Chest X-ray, PA view. Patient: 39 years old, sex M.
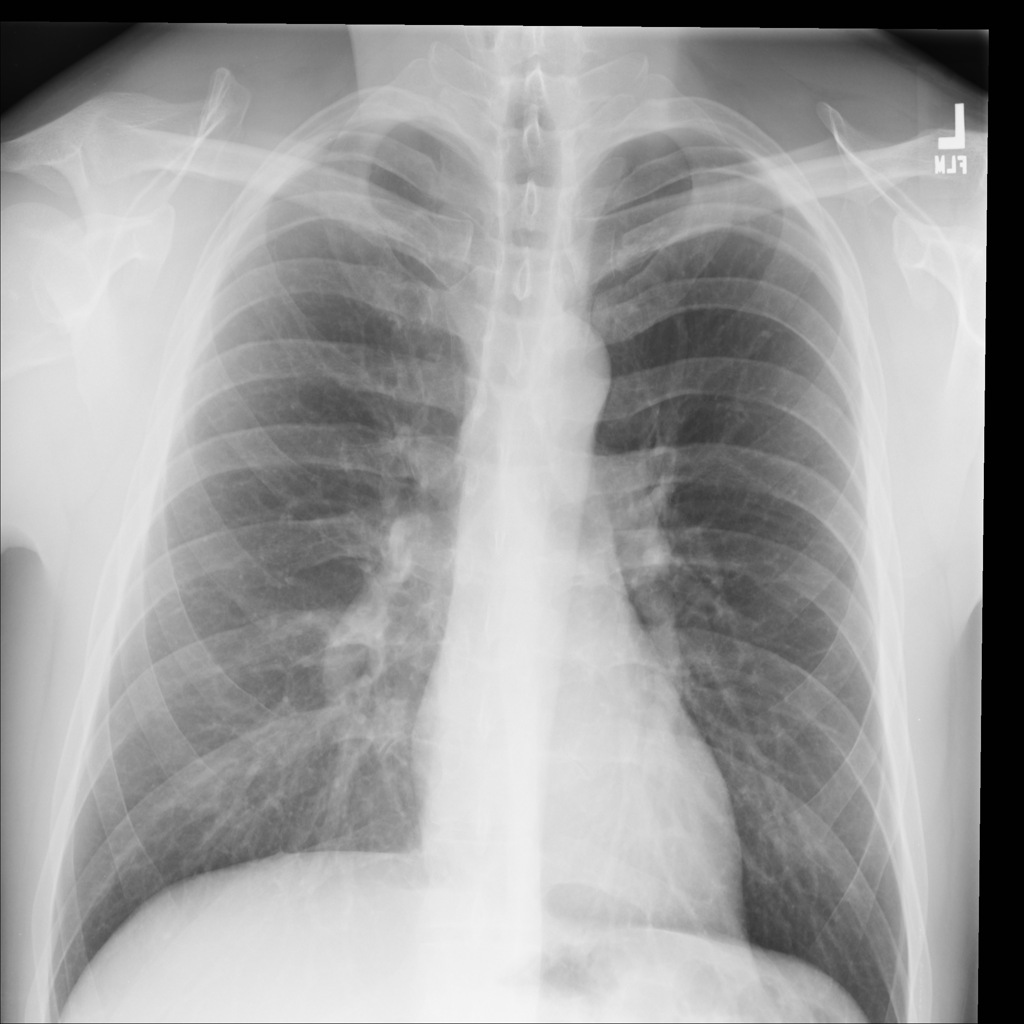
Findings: No Finding